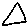
Label: triangle